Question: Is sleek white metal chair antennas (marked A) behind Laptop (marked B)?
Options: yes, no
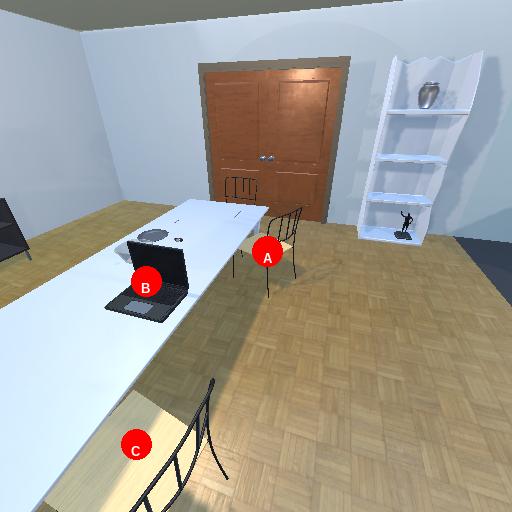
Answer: yes